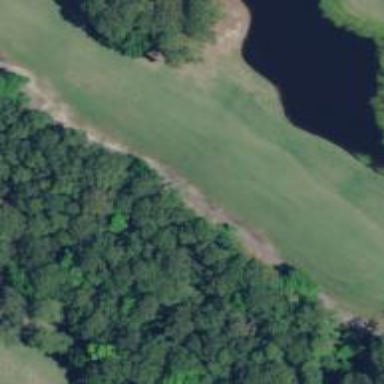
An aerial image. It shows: View of golf hole.